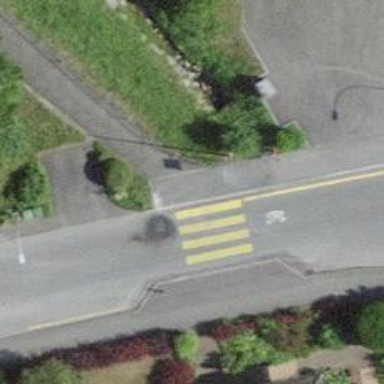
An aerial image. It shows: Uncontrolled zebra crossing with zebra markings.